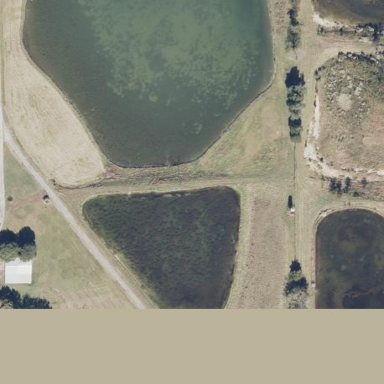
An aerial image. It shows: Pond with natural water.